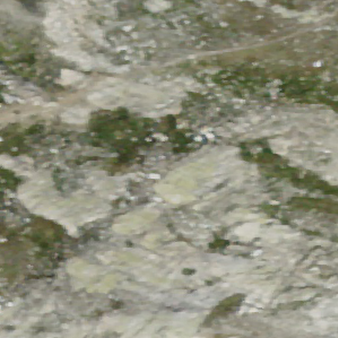
Label: other